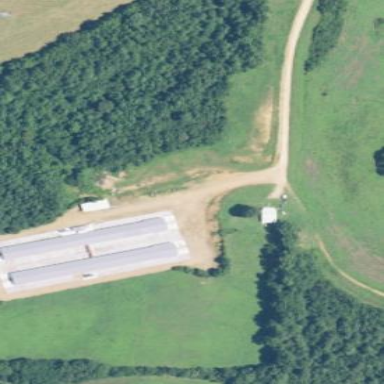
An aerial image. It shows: Farmyard area.